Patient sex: M
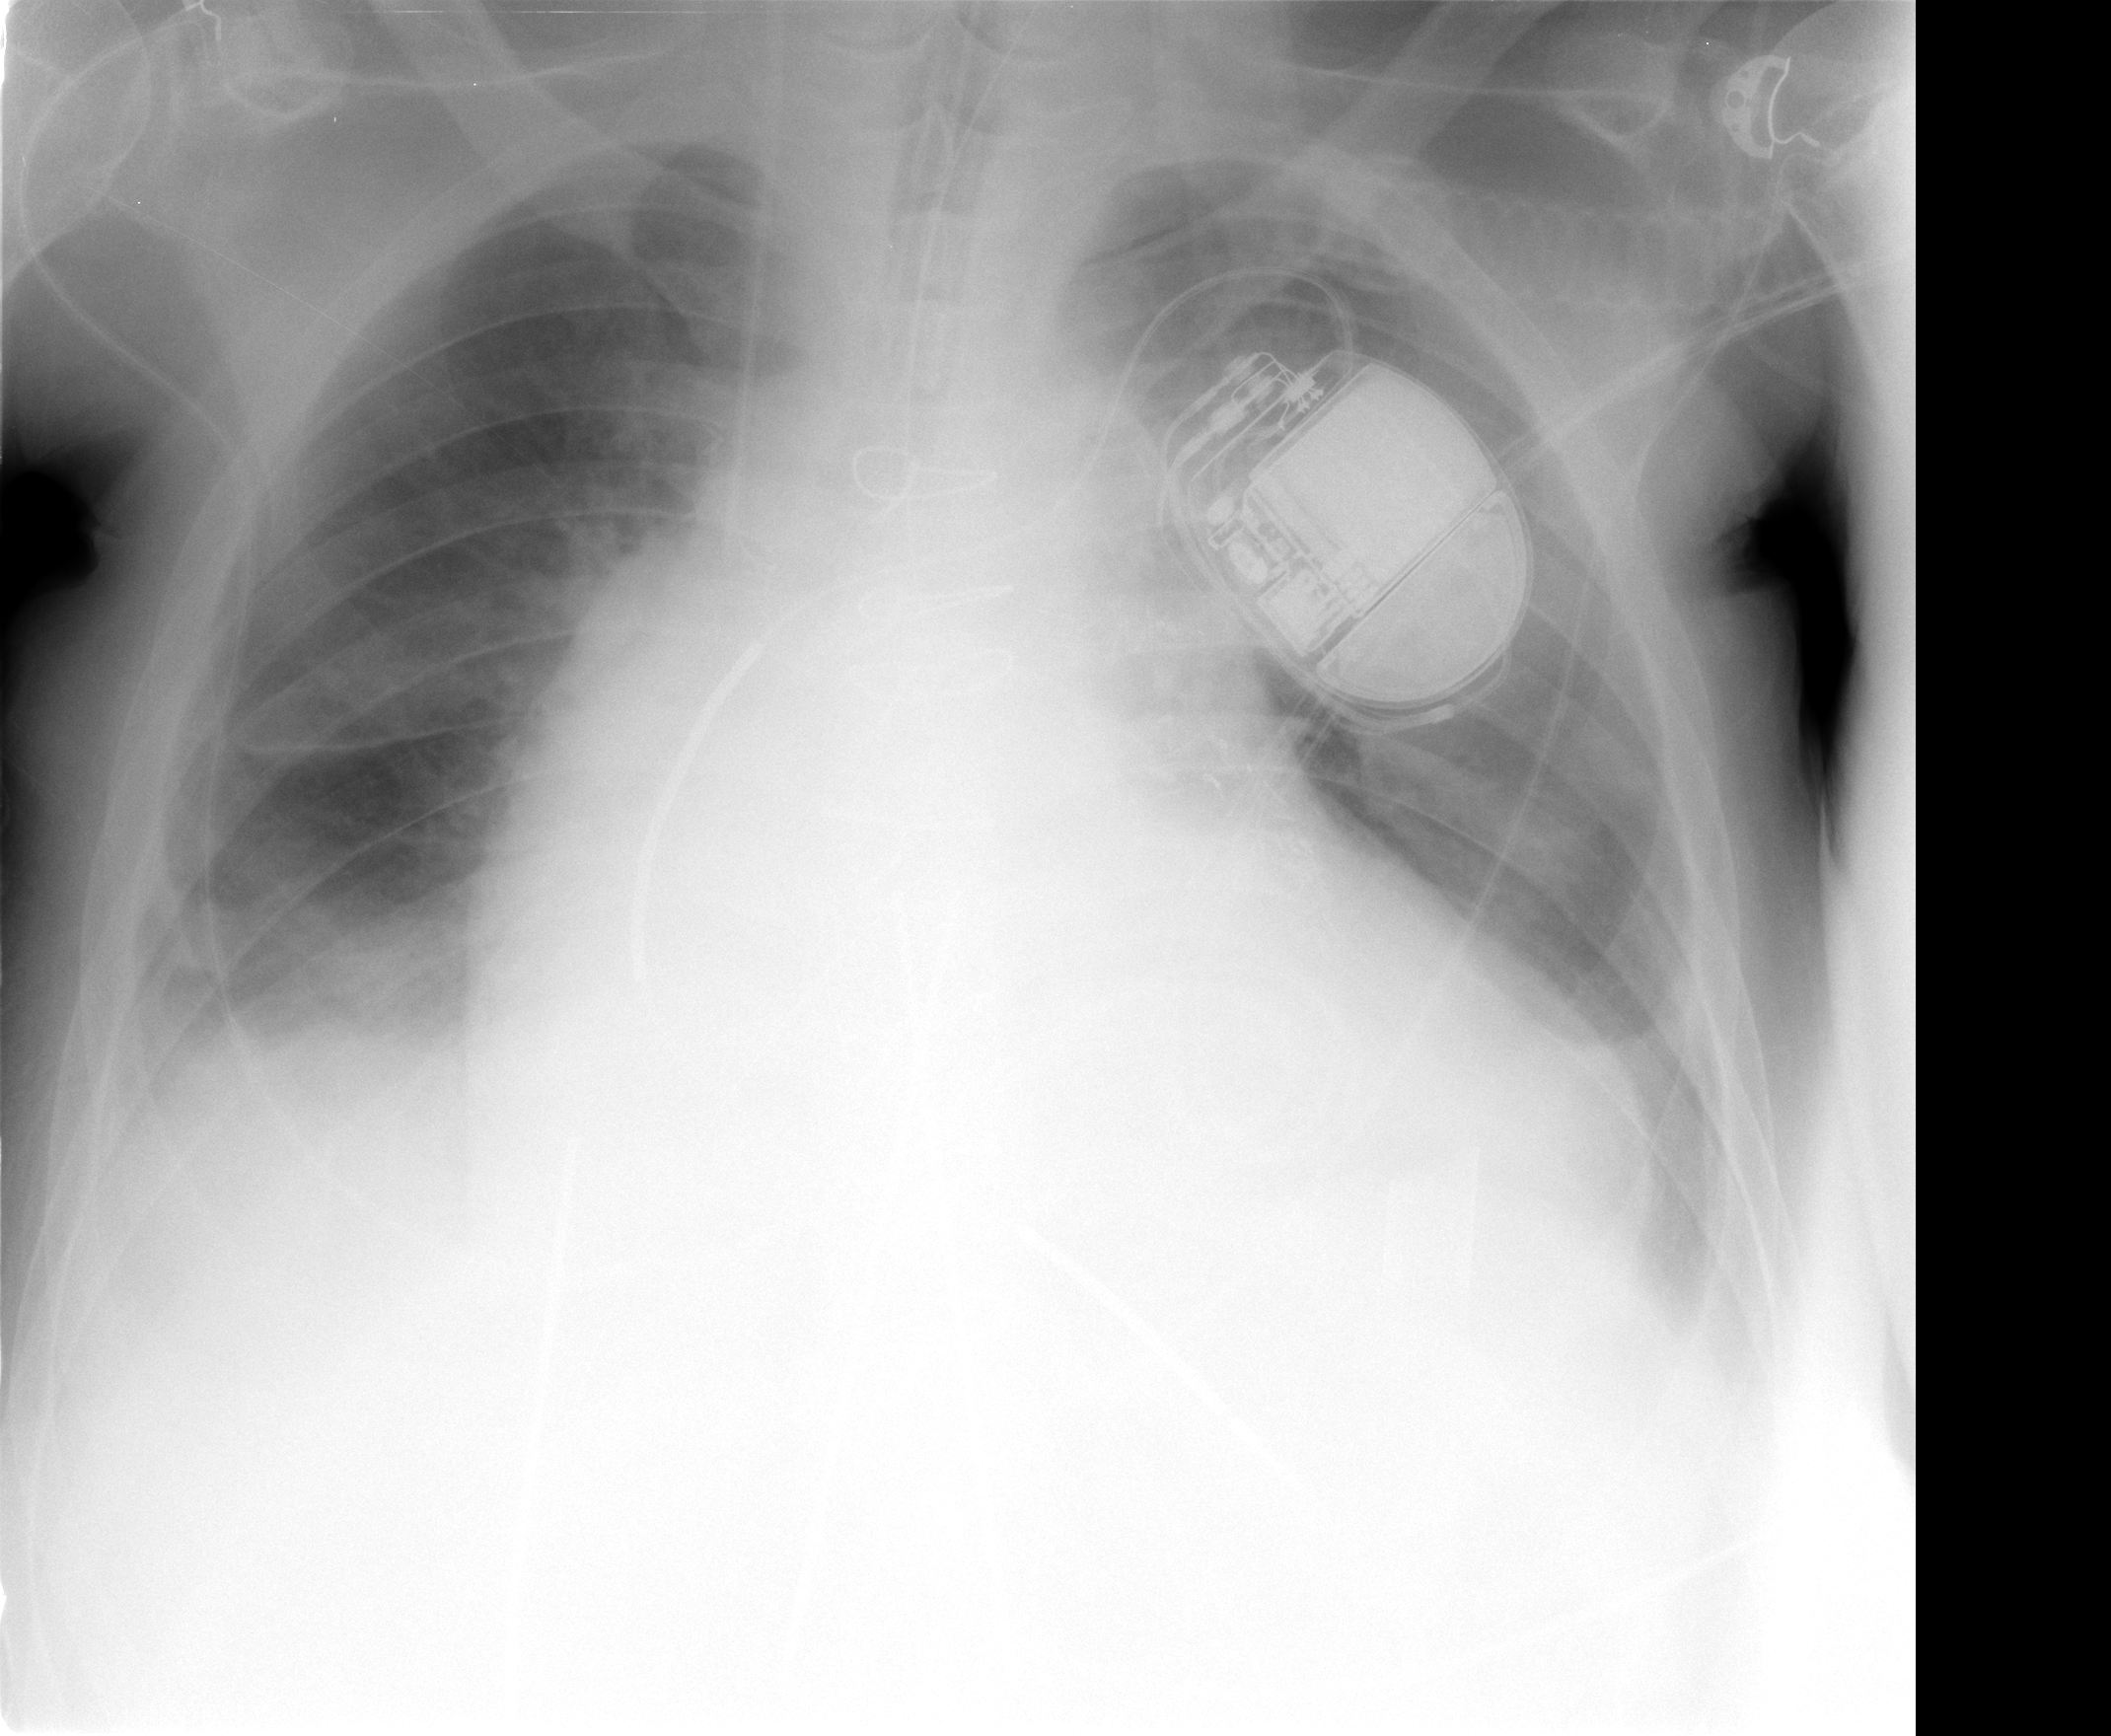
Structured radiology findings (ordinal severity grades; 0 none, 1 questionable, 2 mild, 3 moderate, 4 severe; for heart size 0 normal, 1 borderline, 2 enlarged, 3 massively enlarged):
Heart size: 3
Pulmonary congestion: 0
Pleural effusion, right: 2
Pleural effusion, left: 2
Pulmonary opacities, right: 1
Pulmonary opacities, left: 0
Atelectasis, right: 2
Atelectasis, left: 2